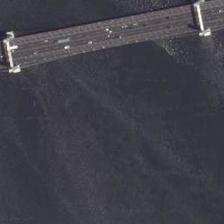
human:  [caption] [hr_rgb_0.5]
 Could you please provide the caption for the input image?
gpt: a wide river passed under a bridge .

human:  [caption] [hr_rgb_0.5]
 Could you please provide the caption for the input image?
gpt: two bridges are on a black river with many buildings on two sides of it .

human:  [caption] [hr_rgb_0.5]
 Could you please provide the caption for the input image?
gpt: a forked bridge across a big blue river .

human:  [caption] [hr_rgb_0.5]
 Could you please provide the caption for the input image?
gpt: this large area has a beautiful environment and rich plants and a river passes through this area with several bridges above .

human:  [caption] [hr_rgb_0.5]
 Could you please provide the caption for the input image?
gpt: a long bridge is on a wide river with black water .